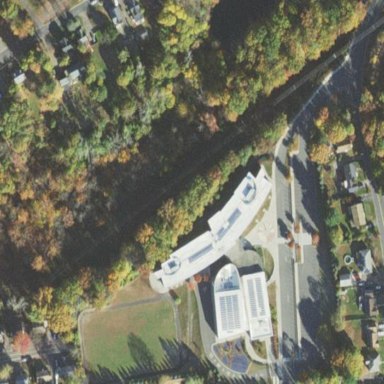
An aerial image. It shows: School.